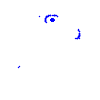
Particle: proton